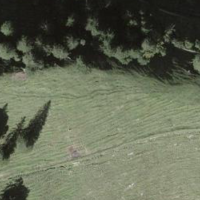
EUNIS habitat code: 44
Species observed at this site:
Campanula glomerata